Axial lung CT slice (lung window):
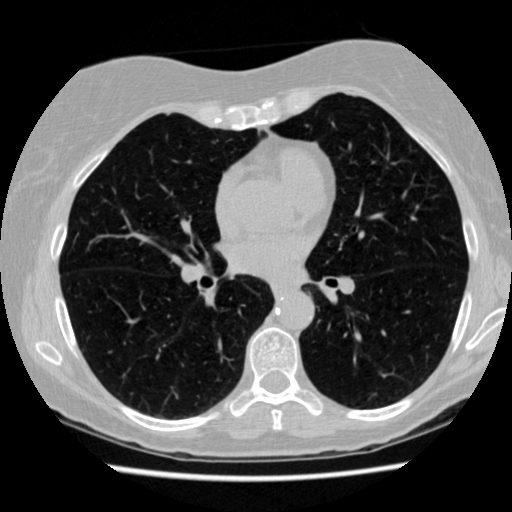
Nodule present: no